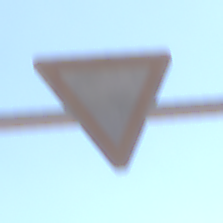
Verkehrszeichen: VorfahrtGewaehren
Umgebung: Outdoor, Nature
Tageszeit: Midday
Wetter: Clear
Licht: Natural
Jahreszeit: NotSpecified
Kontrast: HighContrast